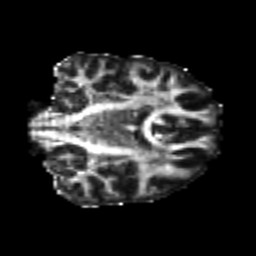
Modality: FA
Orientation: coronal
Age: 24
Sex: female
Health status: healthy
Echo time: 0.074 s